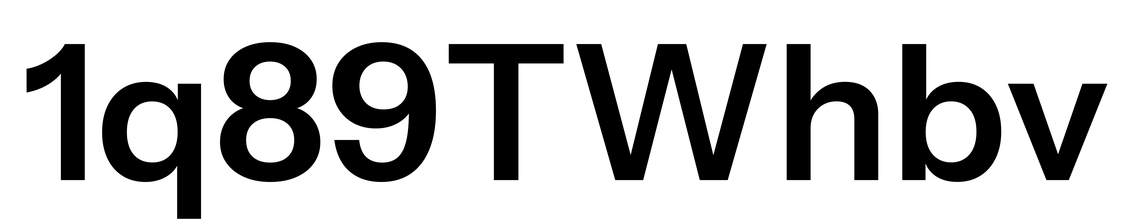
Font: InstrumentSans_SemiBold